Question: How to get last 20 records from firebase? I got:
> dataset: undefined undefined
My firebase looks like this:

my code
'''
var rootRefData = db.ref().child("users_db/user1/dataset");
rootRefData.once("value", snap => {
var key = snap.key;
var timestamp = snap.val().timestamp;
var log = snap.val().log;
var custom = "";
// create line chart
custom += key + ": " + timestamp + " " + log + "<br />";
console.log(custom);
counter++;
$("#chartsl-container-all").append(custom);
});
'''
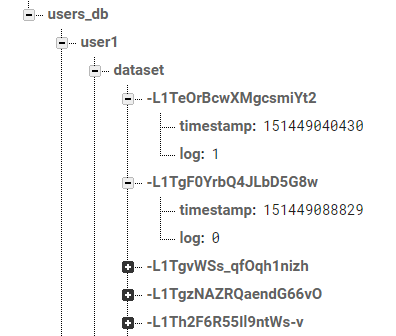
Answer: Try this:
'''
var rootRefData = db.ref().child("users_db/user1/dataset");
rootRefData.once("value", snap => {
snap.forEach(function (snapshot) {
var key = snapshot.key;
var timestamp = snapshot.val().timestamp;
var log = snapshot.val().log;
var custom = "";
'''
'rootRefData' is at node dataset, since you want to get timestamp and log, then you need to iterate inside the randomid using 'forEach' to be able to get those values and the random id.